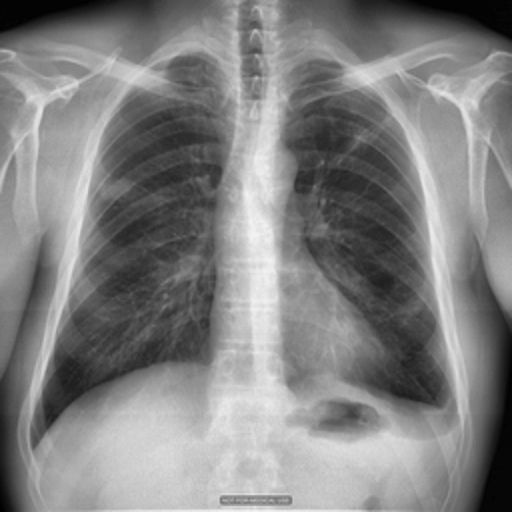
Finding: TUBERCULOSIS